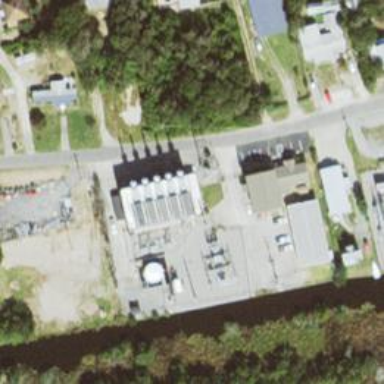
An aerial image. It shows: Generator for power supply.